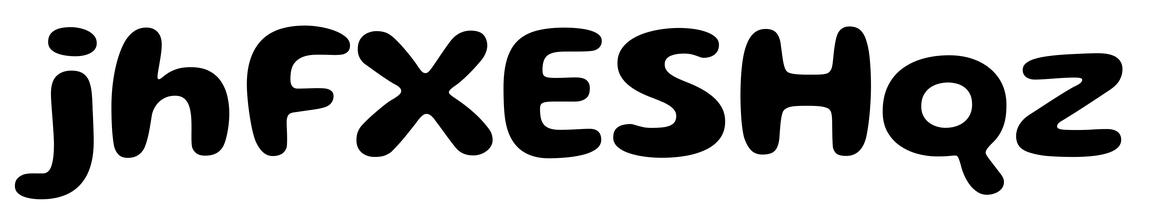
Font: Gluten_SemiBold